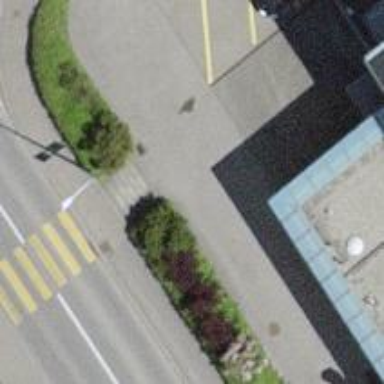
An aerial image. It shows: Set of steps on the road.